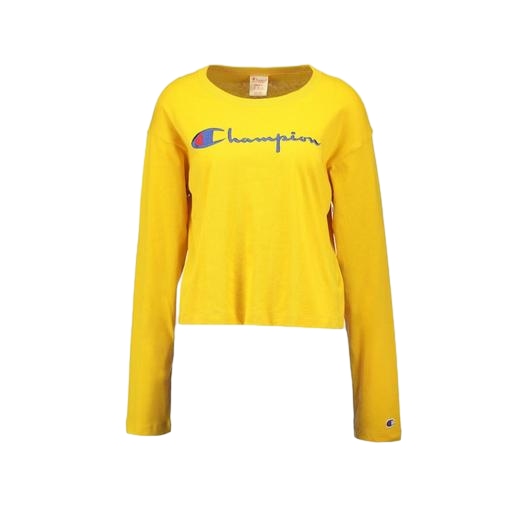
yellow iconic women's long-sleeved t-shirt, longsleeve t-shirt, long sleeve tee, white background